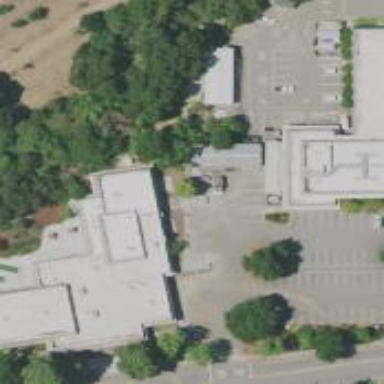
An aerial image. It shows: Community center building.